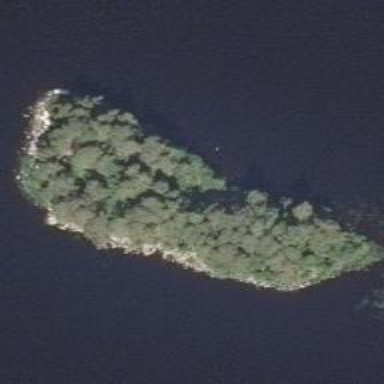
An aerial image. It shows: Islet surrounded by woodland.